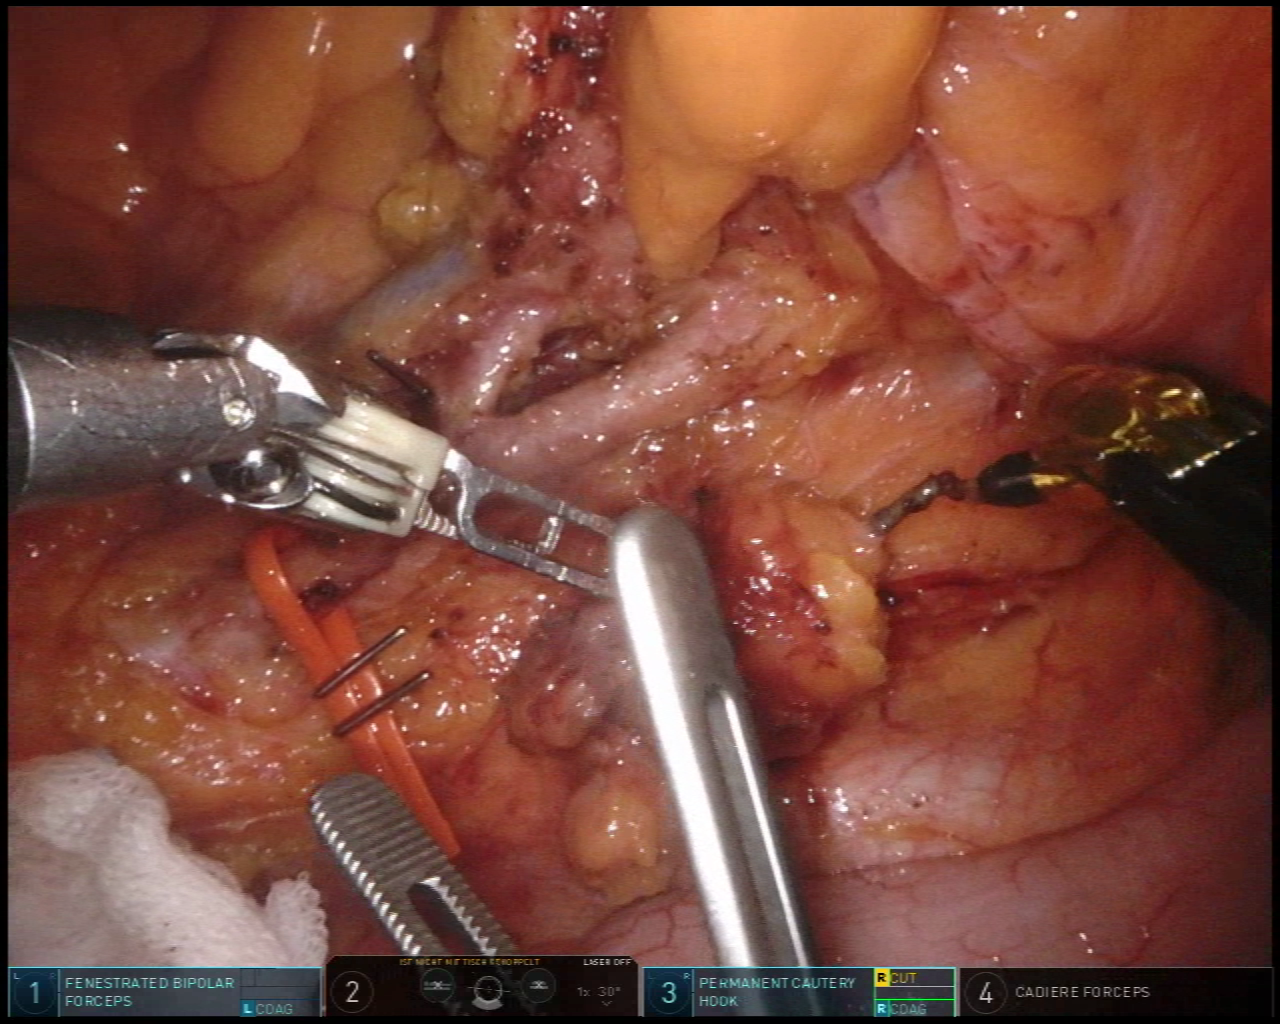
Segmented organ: inferior_mesenteric_artery
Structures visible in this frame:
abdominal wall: no
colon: no
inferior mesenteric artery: yes
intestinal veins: yes
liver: no
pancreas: no
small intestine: yes
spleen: no
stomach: no
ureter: no
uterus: no
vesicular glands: no